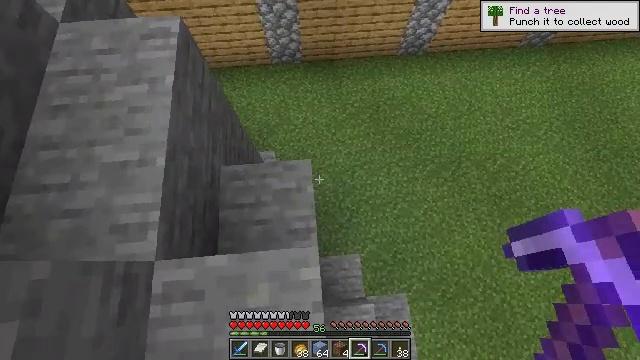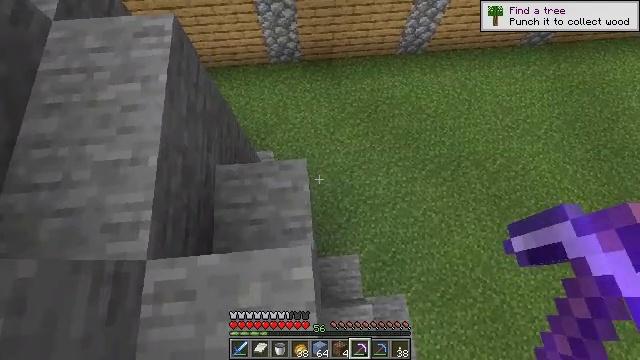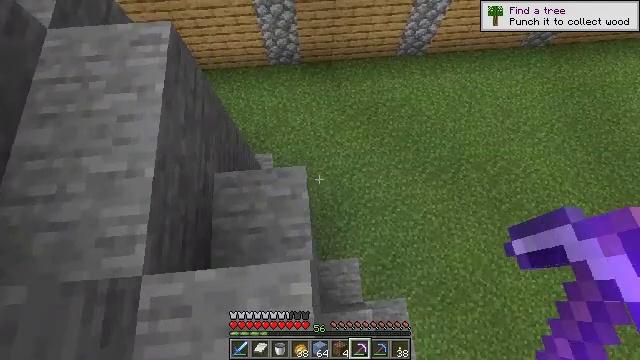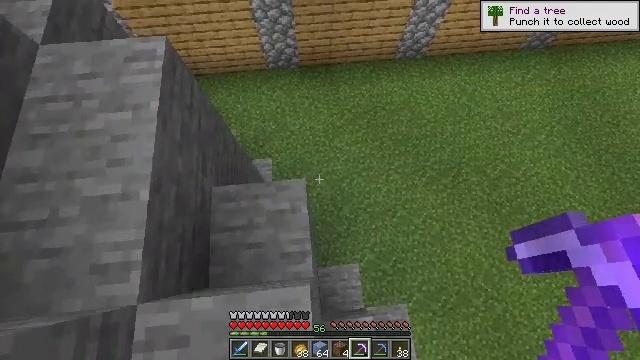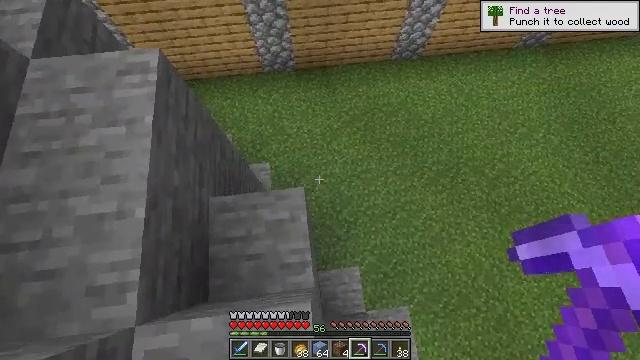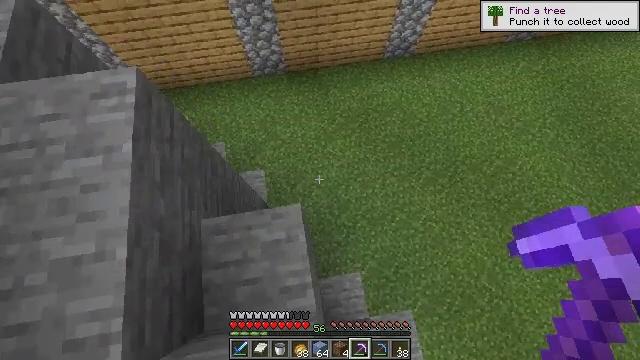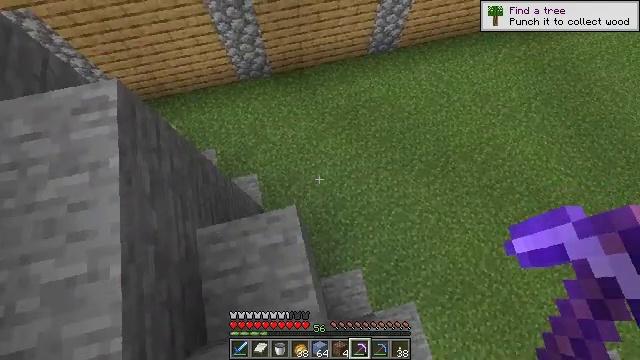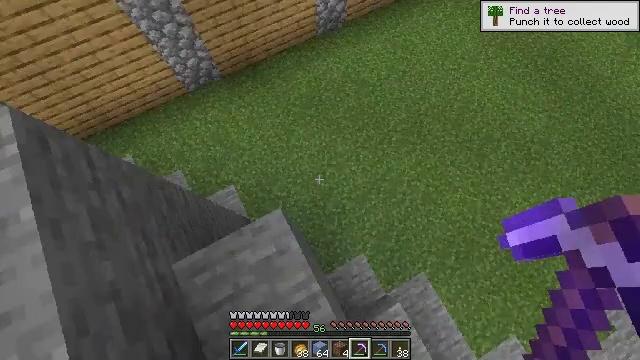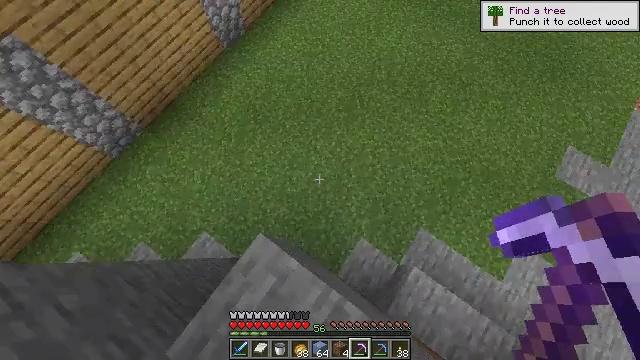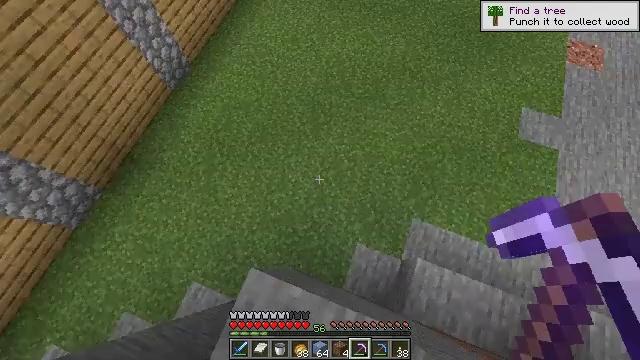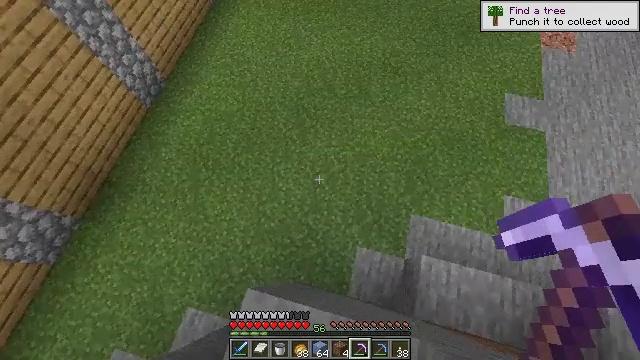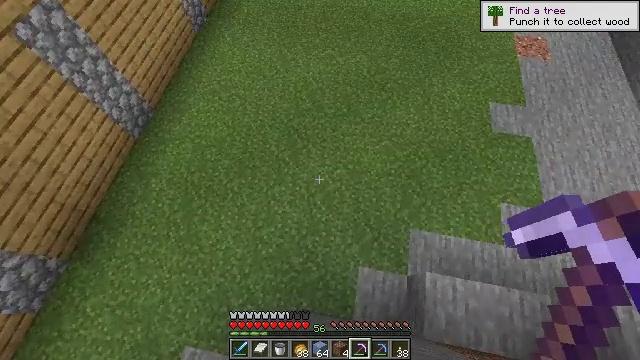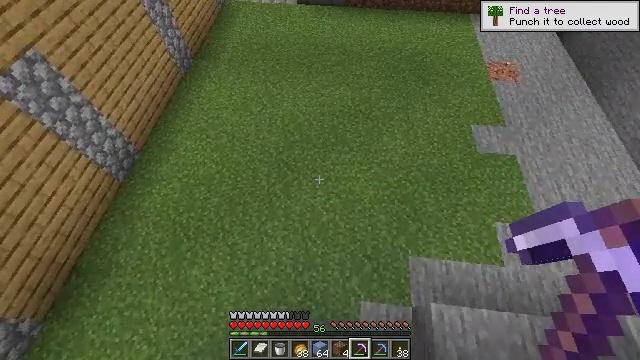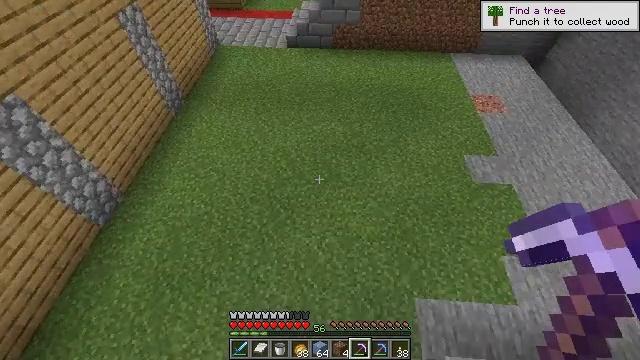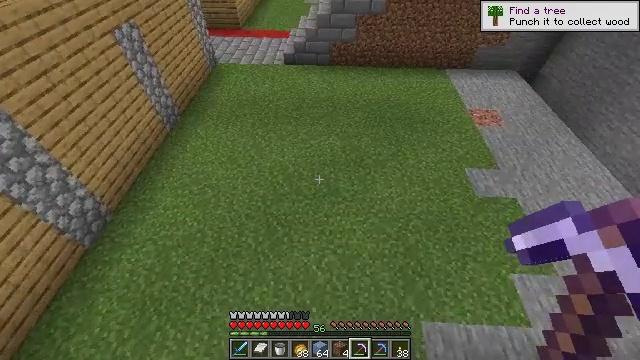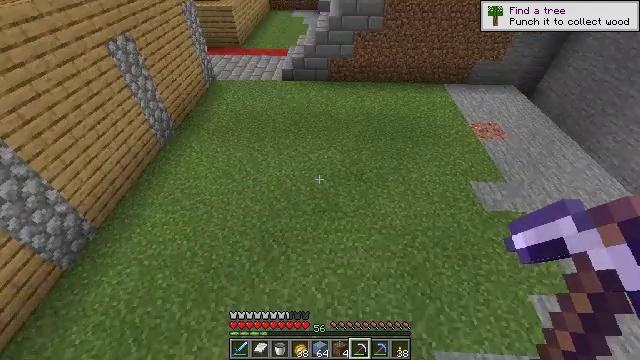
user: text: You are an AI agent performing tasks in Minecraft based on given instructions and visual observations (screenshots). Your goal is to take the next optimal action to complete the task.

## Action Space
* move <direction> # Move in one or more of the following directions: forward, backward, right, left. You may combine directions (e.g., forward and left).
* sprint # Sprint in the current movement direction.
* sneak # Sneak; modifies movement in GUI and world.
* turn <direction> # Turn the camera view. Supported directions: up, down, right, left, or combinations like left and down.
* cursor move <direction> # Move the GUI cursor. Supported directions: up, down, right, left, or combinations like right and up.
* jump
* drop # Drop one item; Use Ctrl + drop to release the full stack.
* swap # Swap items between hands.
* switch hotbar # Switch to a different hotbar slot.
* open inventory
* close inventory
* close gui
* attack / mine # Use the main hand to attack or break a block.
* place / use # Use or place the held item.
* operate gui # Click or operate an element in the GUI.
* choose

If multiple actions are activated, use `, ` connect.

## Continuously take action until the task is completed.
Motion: motion action
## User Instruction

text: Use ice blocks to craft packed ice in the crafting table.
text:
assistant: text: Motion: no_op
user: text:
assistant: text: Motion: move forward
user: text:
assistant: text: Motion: move forward
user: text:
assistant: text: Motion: move forward, turn right
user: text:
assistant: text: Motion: turn right
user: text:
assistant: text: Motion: turn right
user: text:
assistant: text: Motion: turn right and down
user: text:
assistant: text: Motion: turn right
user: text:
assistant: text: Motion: turn right and up
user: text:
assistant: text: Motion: move forward, turn right and up
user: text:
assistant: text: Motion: move forward, turn right and up
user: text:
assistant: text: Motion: move forward, turn right and up
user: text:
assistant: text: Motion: move forward, turn right and up
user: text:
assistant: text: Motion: move forward, turn up
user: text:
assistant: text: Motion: move forward, turn up
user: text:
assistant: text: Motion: move forward, turn up
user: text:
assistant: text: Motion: move forward, turn left and up
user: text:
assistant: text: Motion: move forward, turn left and up
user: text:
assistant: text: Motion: move forward, turn left and up
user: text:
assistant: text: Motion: move forward, turn left and up
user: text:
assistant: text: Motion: move forward, turn left and up
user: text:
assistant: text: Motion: move forward, turn left and up
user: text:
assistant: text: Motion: move forward
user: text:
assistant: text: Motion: move forward
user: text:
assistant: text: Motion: move forward
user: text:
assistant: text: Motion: move forward
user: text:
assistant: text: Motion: no_op
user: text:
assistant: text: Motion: no_op
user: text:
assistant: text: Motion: no_op
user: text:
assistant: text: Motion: no_op